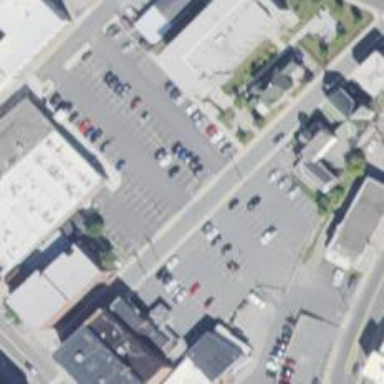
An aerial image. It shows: Parking space.